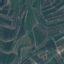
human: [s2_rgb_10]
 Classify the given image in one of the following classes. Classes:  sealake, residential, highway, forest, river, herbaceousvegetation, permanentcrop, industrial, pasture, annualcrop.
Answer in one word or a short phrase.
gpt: PermanentCrop